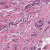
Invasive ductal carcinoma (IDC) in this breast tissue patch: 1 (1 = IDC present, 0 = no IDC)